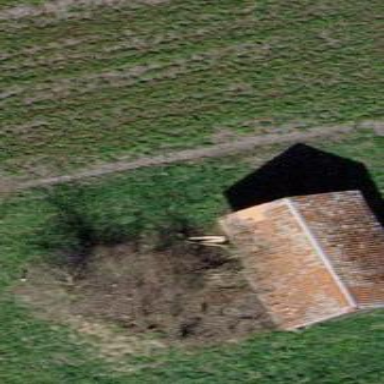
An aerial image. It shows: Barn.